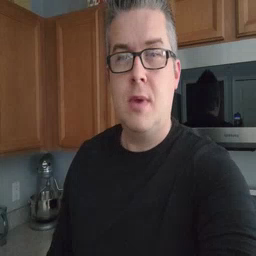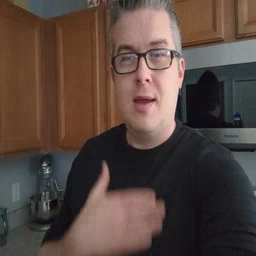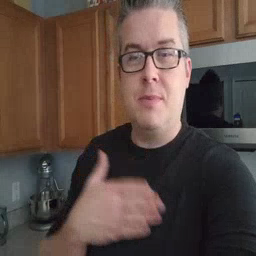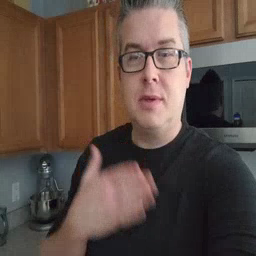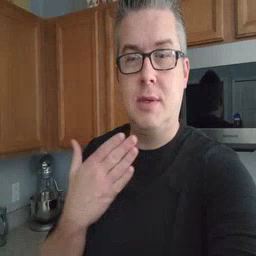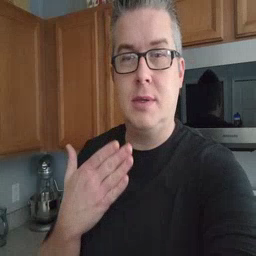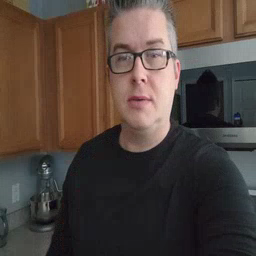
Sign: happy